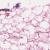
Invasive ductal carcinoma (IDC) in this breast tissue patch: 0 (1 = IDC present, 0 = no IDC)